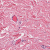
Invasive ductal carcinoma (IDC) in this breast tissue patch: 0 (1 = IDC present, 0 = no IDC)